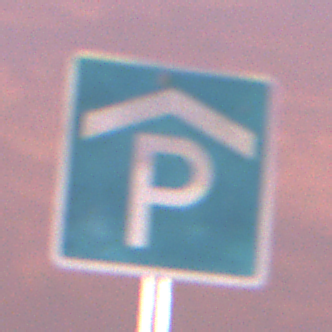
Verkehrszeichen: Parkhaus
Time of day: SunriseSunset
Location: Outdoor (Urban)
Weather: PartlyCloudy
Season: NotSpecified
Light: Artificial